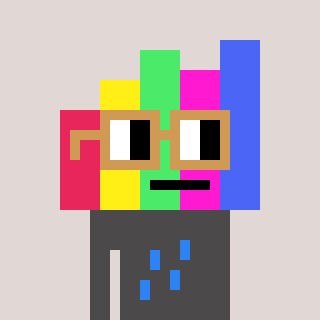
a pixel art character with square brown glasses, a bar chart-shaped head and a grayscale-colored body on a warm background